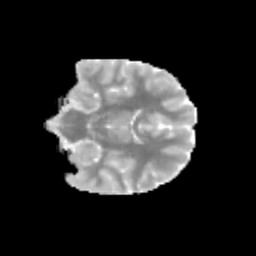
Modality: MD
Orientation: coronal
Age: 9
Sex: male
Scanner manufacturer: siemens
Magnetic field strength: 3 T
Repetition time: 3.8 s
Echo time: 0.07 s